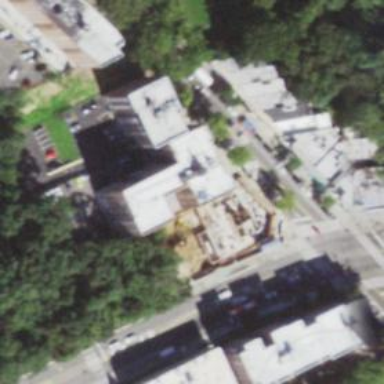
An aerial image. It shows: Building.